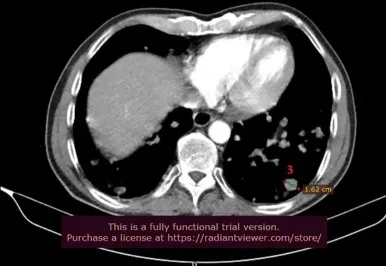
(A-C): Baseline thoracic CT showing multiple metastases bilaterally (June 2021).
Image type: radiology (ct)